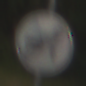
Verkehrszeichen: EndeVerbotUeberholenEinspurigeFahrzeuge
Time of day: SunriseSunset
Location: Outdoor (Nature)
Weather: PartlyCloudy
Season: NotSpecified
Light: Natural